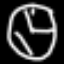
Label: clock